Field crop: maize
Growth stage: 2
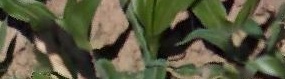
Species: maize